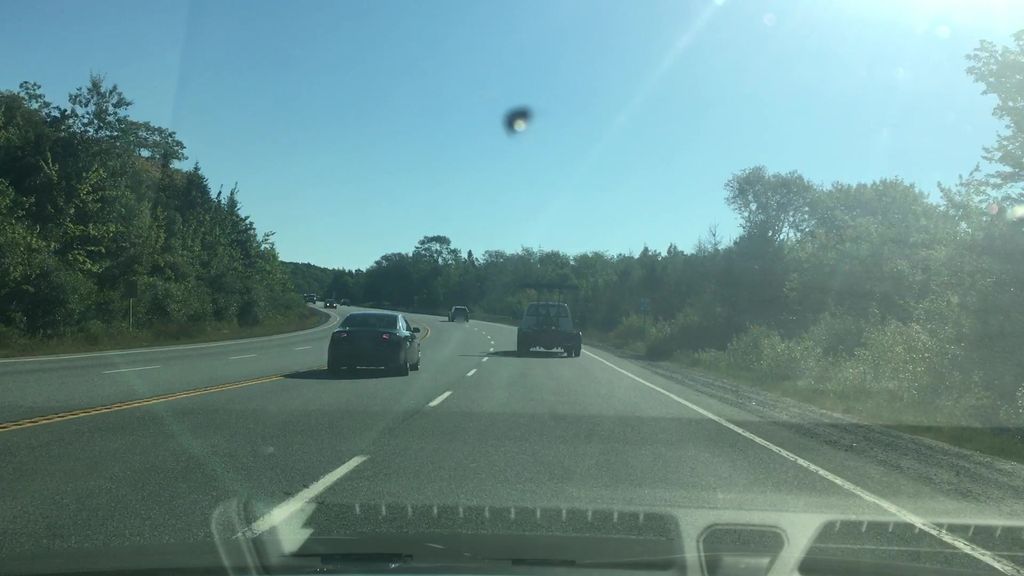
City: halifax